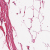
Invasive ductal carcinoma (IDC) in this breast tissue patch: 0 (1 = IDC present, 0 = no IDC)